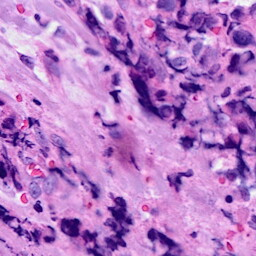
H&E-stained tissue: Breast